You are looking at the unprocessed time series of a bearing vibration snapshot. Based on the visible evidence, which condition applies: normal, inner_race, outer_race, ball?
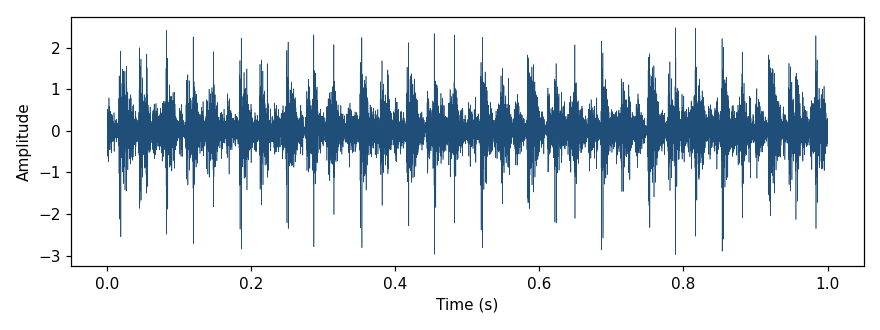
Answer: outer_race